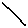
Label: line